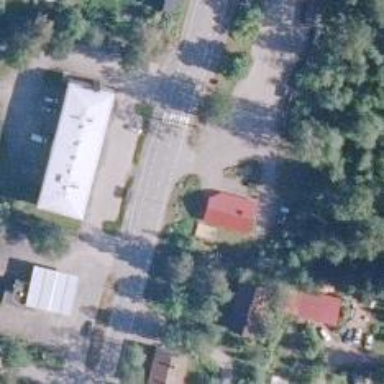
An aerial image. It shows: Retail area.